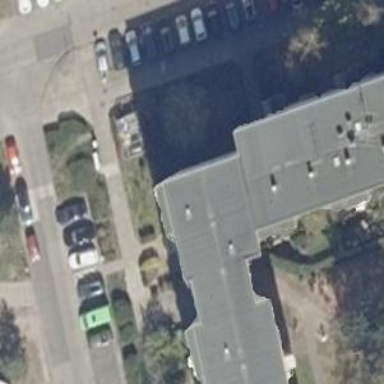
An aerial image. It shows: Flat-roofed apartment building.